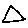
Label: triangle